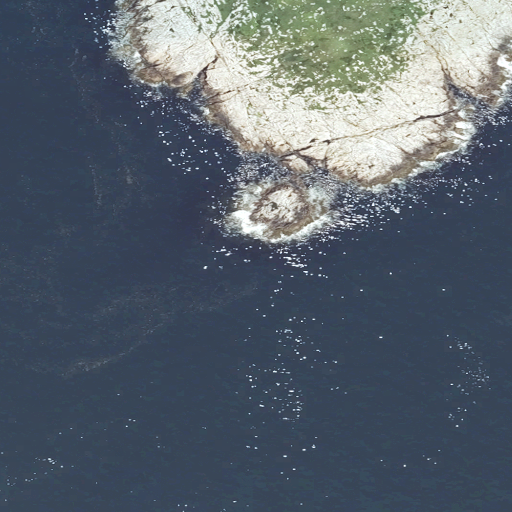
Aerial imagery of bar in Maine named Western Ledge containing open water, barren land, herbaceous wetlands, and grassland